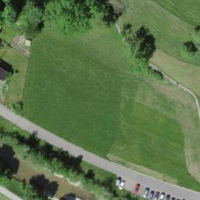
EUNIS habitat code: 44
Species observed at this site:
Polyommatus icarus